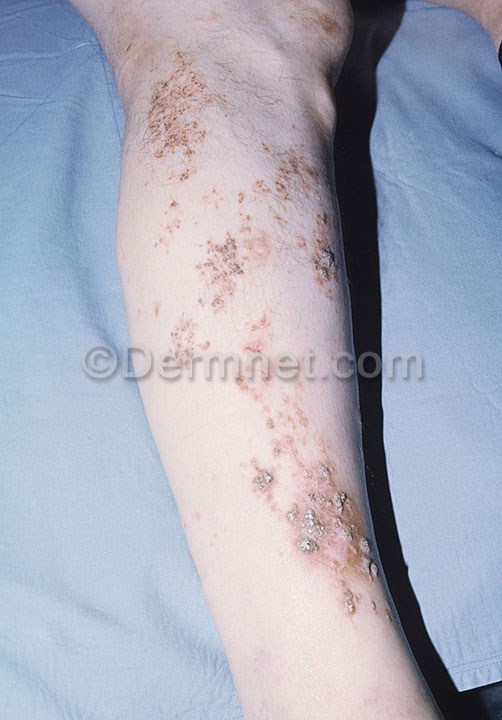
Disease: Bullous Disease Photos